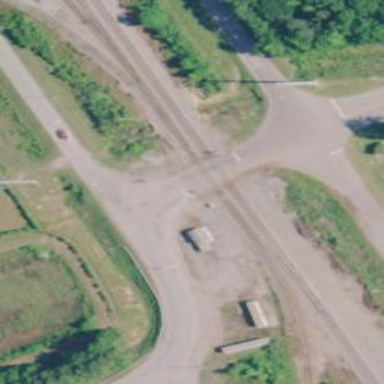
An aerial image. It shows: Railway spur junction.